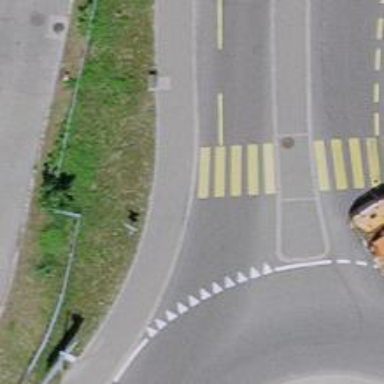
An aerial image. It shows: Secondary road with separate asphalt sidewalks.